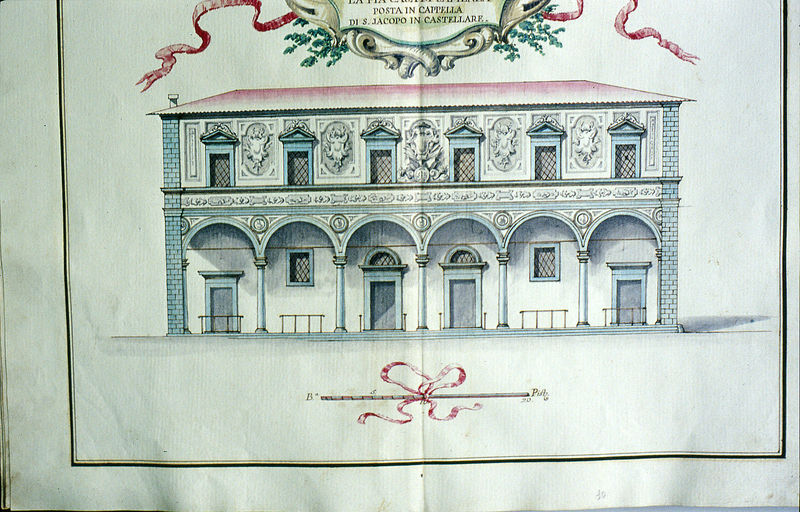
Titel: Fassade der Sapienza in Pistoia
Künstler: Giuseppe Vangucci
Schlagwörter: blau, weiß, fenster, säulen, tür, zeichnung, dach, haus, rot, ornament, architektur, renaissance, relief, schrift, papier, türen, farbe, grafik, auquarell, stuck, bögen, tusche, arkade, loggia, buch, palast, palazzo, bläulich, entwurf, arkaden, verziert, fries, wappen, villa, kapelle, capella, renaissamce